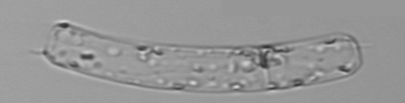
Label: Guinardia_striata